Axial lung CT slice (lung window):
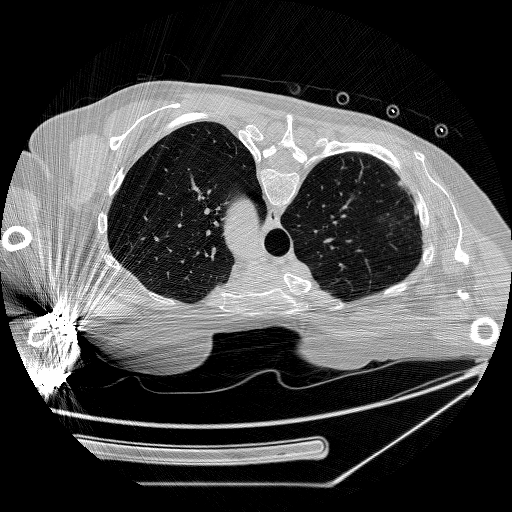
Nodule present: no